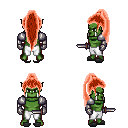
a pixel art fantasy rpg character, male body template, orc, green skin, steel arm armor, white pants, red extra-long topknot hairstyle, metal gloves, gray slippers, dagger, four views (front, back, left, right), 2x2 character sprite sheet, small pixel art, hard edges, no anti-aliasing